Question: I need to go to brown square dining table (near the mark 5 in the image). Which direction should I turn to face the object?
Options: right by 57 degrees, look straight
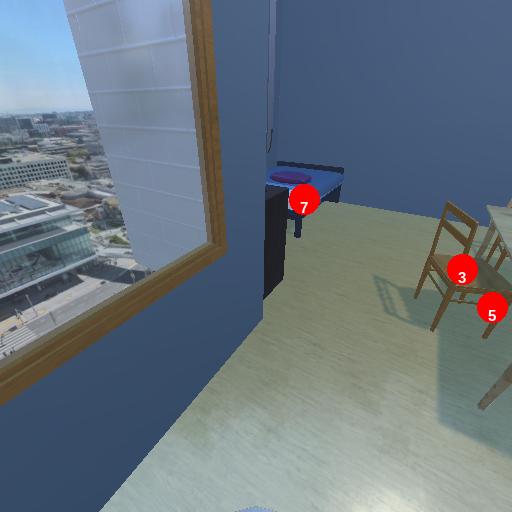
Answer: right by 57 degrees